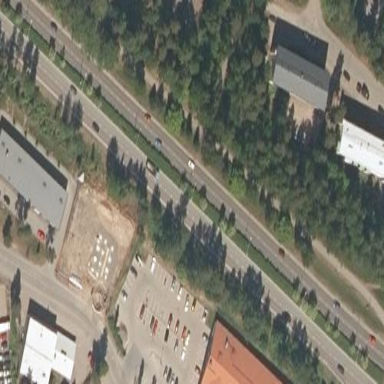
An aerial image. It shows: Hedge acting as barrier.